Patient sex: M
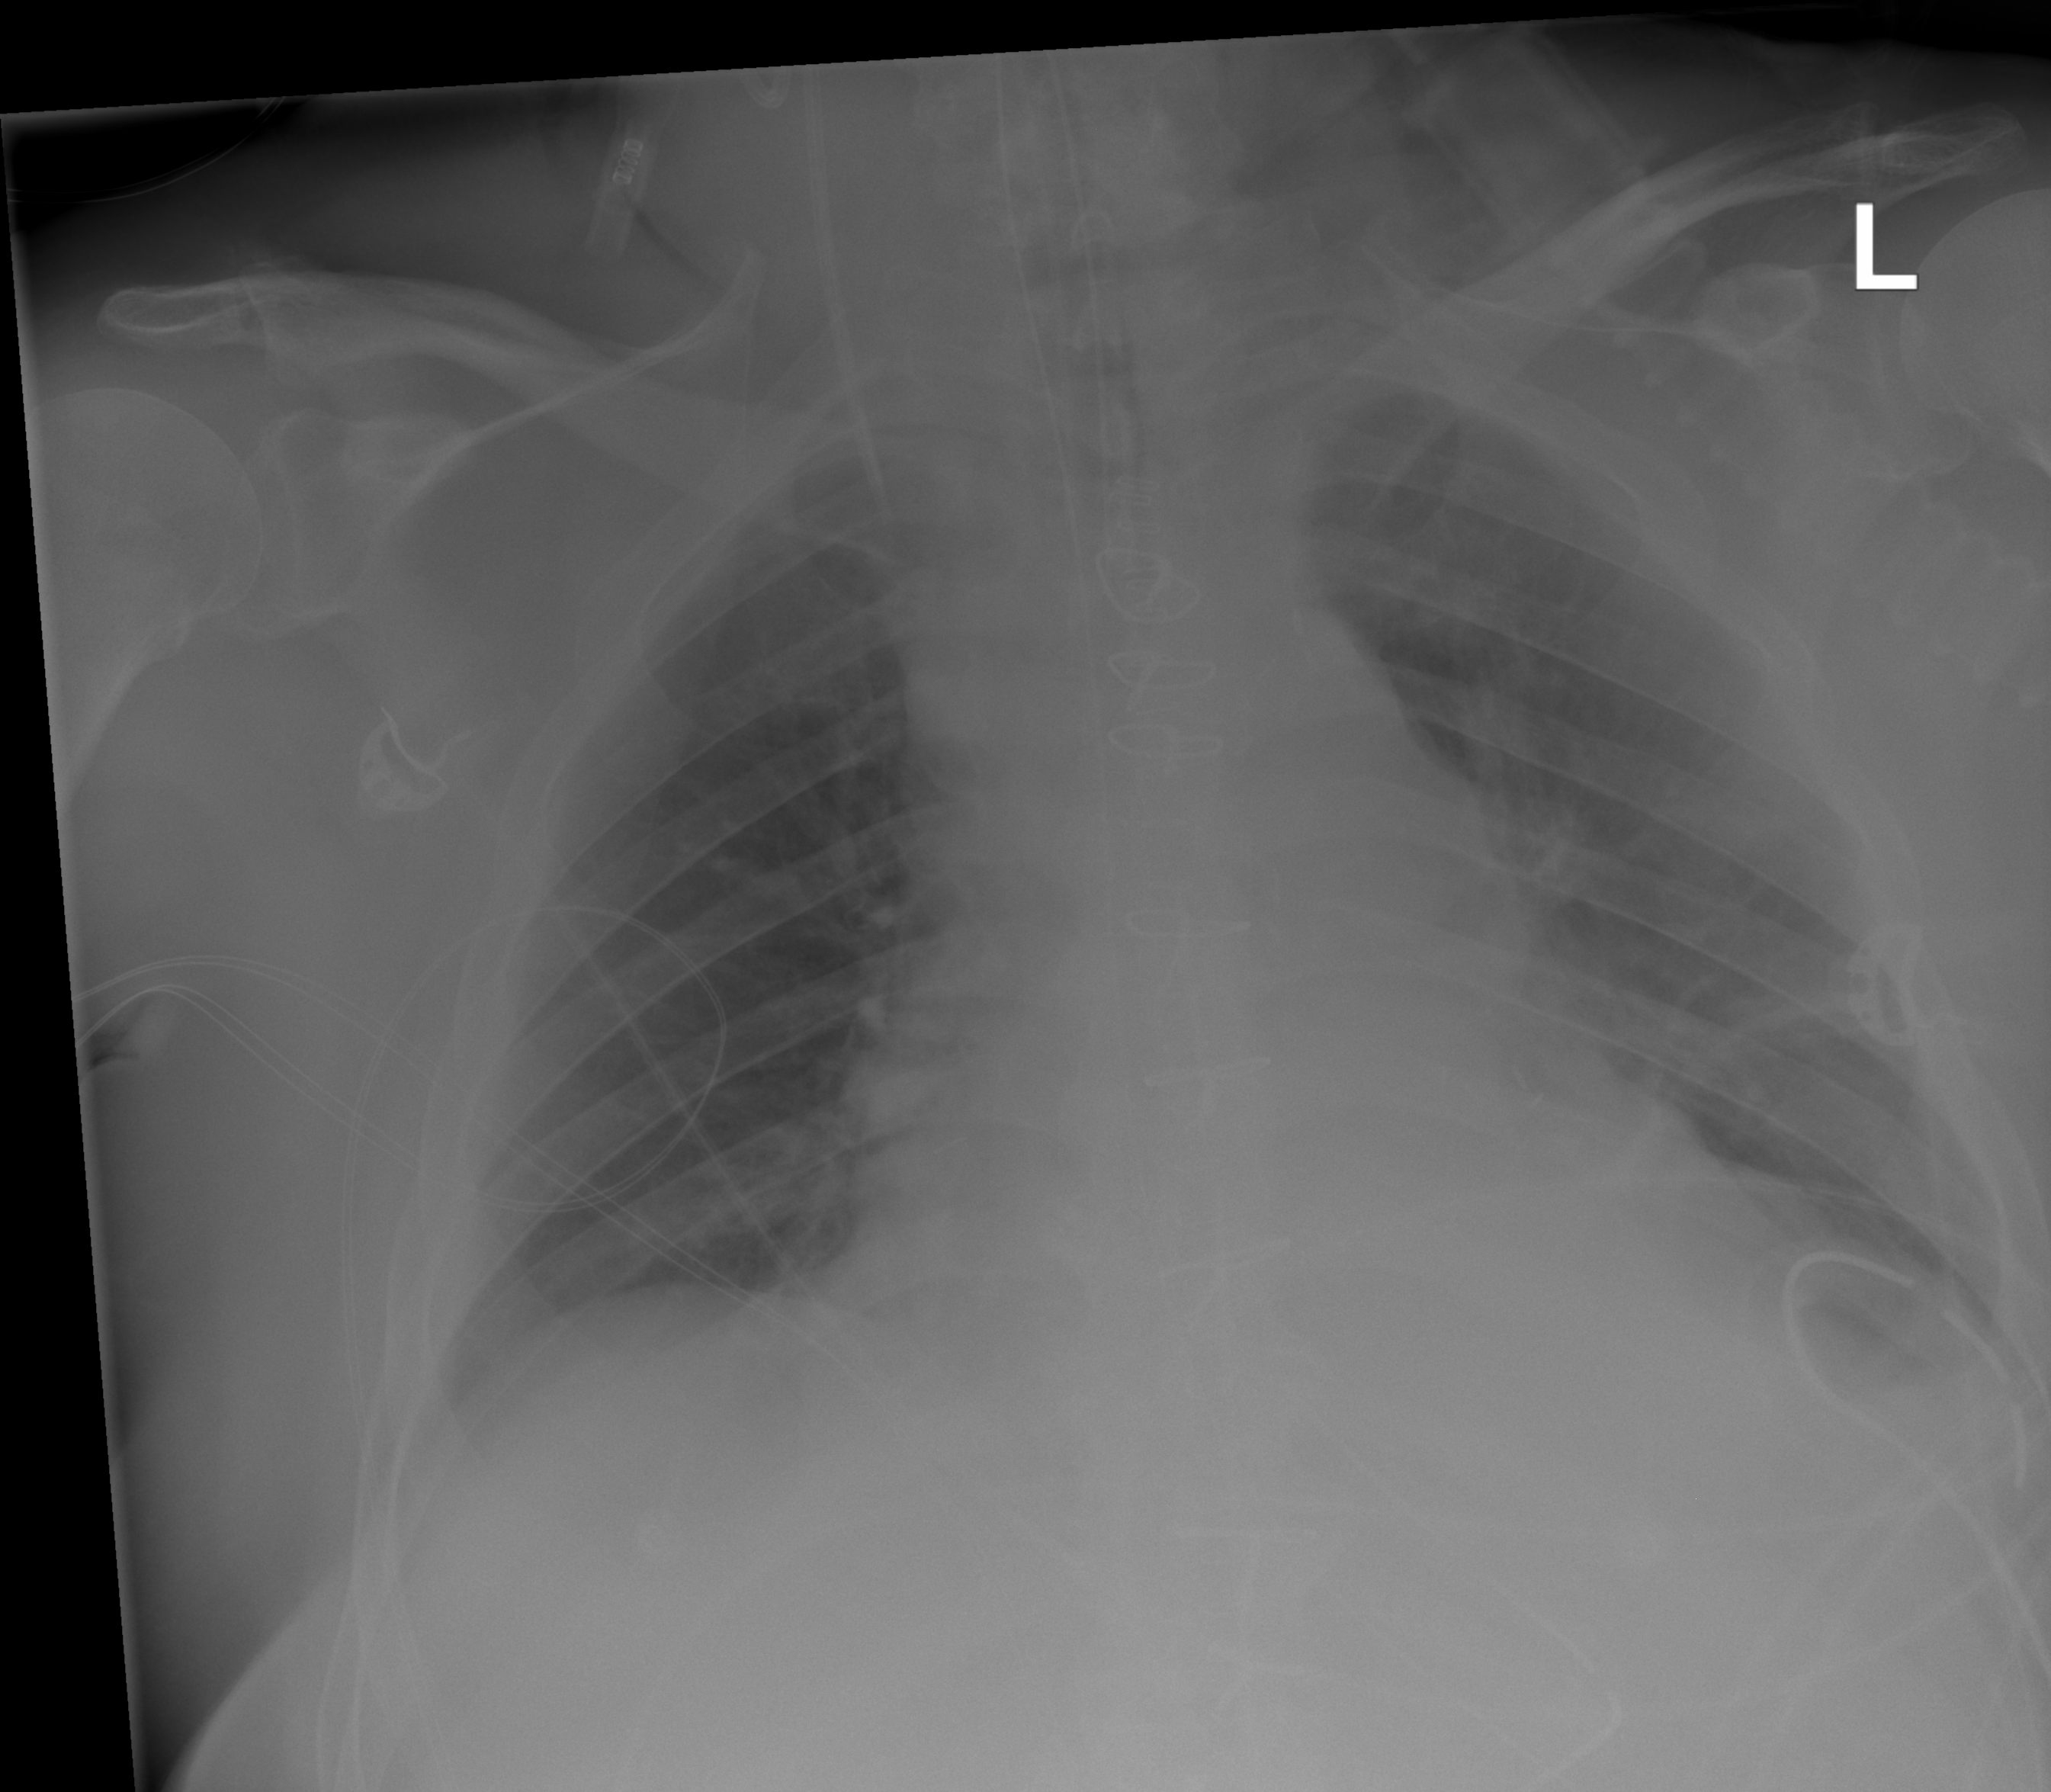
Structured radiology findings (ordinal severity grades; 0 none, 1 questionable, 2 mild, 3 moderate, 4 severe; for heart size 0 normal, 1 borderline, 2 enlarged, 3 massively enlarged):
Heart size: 2
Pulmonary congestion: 0
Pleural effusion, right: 1
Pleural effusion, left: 2
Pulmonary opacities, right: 0
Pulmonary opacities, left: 0
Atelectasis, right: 2
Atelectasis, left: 2